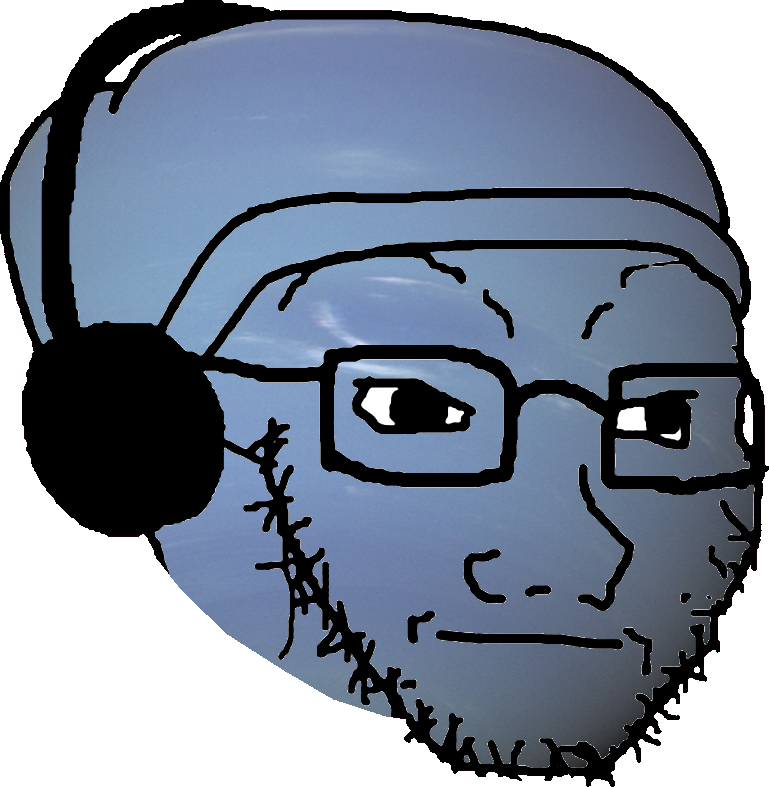
Label: 5_Soyjak